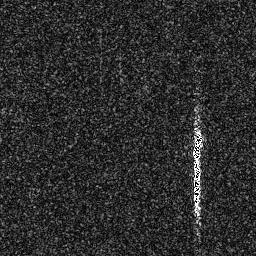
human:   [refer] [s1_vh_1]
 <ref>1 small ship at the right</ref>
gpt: <box>[[73, 50, 79, 62, 0]]</box>